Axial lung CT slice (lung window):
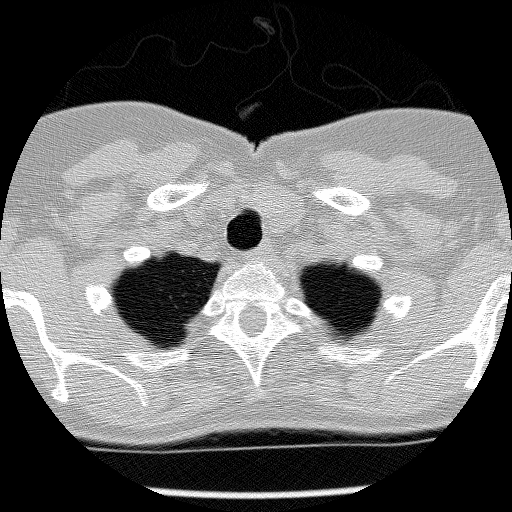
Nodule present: no